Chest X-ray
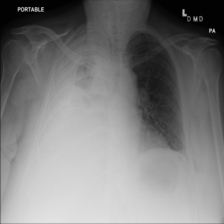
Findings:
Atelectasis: negative
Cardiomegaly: negative
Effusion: negative
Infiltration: negative
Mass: positive
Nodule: negative
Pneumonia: negative
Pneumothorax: negative
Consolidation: negative
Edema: negative
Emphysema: negative
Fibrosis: negative
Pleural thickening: negative
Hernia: negative